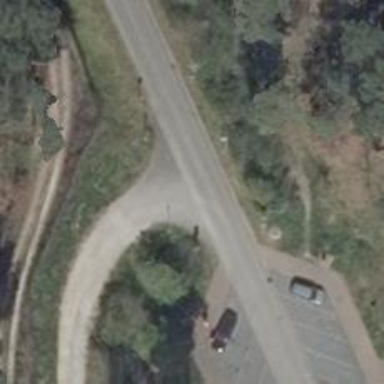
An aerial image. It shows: Service road.